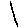
Label: line